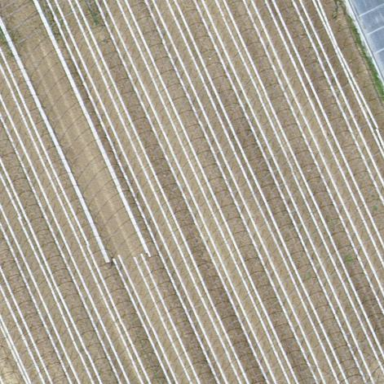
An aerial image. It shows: Greenhouse.